Field crop: maize
Growth stage: 1
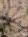
Species: salsola